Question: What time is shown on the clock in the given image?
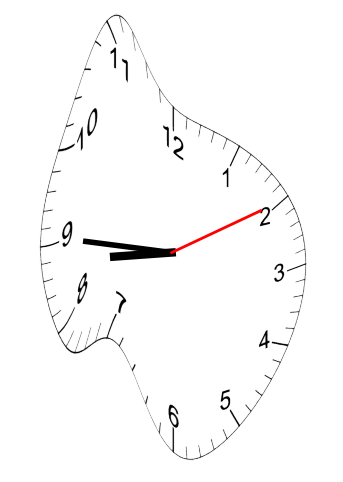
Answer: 08:45:10